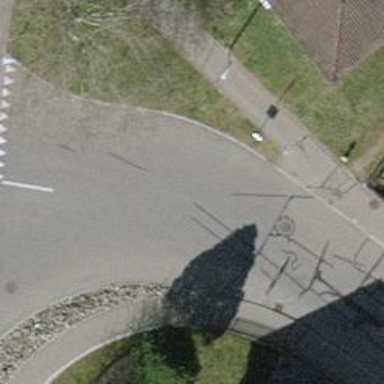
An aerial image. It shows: Public transport stop position.